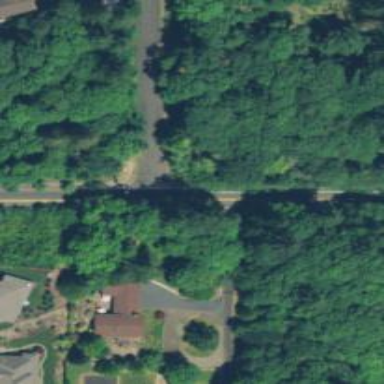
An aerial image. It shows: Secondary road with sidewalk on the left.